Interaction volume radius: 5 \u00c5
Interaction volume height: 10 \u00c5
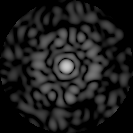
Disorder parameter: 0.8487